Field crop: tomato
Growth stage: 2
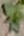
Species: solanum